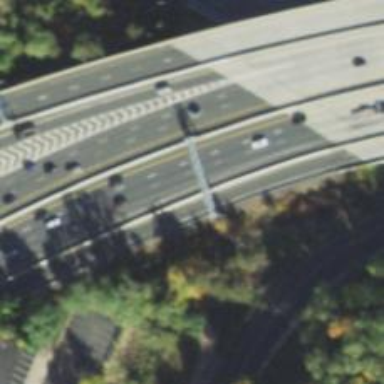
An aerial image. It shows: Asphalt motorway.